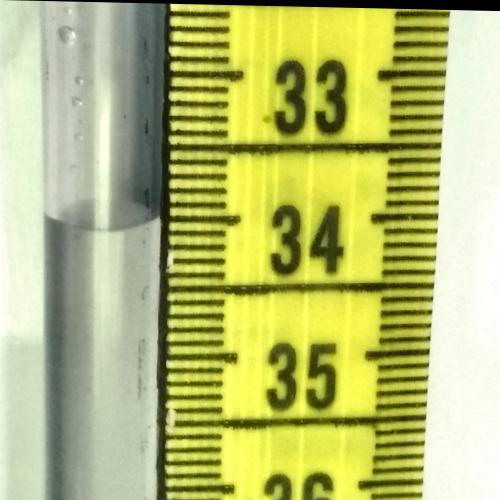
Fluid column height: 34.0 cm